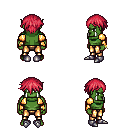
a pixel art fantasy rpg character, male body template, orc, green skin, gold arm armor, gold greaves, ruby red short bangs hairstyle, bracelets, metal boots, four views (front, back, left, right), 2x2 character sprite sheet, small pixel art, hard edges, no anti-aliasing